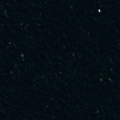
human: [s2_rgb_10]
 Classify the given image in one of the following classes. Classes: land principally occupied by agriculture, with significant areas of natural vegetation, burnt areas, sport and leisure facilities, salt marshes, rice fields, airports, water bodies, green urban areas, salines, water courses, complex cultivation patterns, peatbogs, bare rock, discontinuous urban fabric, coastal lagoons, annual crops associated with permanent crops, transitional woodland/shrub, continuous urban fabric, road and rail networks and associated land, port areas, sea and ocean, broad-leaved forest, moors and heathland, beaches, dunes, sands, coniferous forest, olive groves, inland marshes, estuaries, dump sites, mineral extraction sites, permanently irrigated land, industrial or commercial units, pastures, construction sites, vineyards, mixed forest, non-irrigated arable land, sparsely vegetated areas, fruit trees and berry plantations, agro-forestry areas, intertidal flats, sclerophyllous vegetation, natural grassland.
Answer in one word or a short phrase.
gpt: sea and ocean